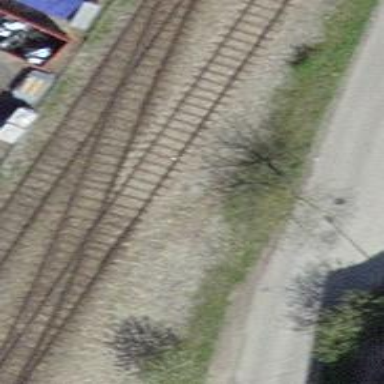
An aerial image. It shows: Single railway spur track.